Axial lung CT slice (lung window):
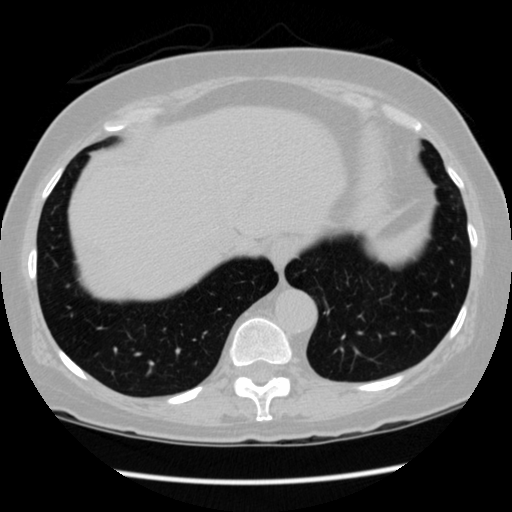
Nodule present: no